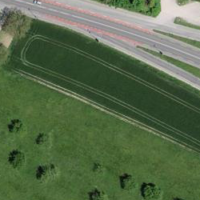
EUNIS habitat code: 25
Species observed at this site:
Prunus padus